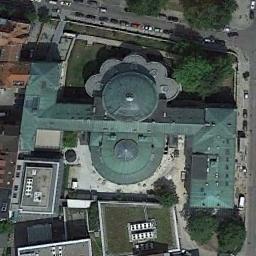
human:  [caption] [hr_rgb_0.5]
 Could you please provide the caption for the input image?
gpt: This is a church, Like a cross, Surrounded by many trees .

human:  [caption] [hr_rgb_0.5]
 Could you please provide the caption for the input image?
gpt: There is a church with blue roof next to a road with some cars .

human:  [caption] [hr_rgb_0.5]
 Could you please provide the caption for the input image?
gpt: The church with two circular domes and the rest of the church has some green sloping roofs .

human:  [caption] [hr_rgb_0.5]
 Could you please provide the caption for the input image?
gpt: A cathedral with a cyan roof, The main house in the middle of the church has a round roof, Many trees and a road around the church, And many cars on the road .

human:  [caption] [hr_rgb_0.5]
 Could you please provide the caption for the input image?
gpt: Many cars are near the church .